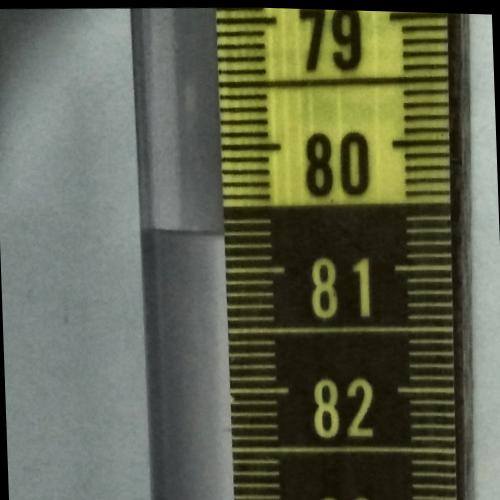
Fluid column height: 80.7 cm